Interaction volume radius: 5 \u00c5
Interaction volume height: 30 \u00c5
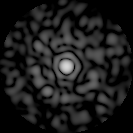
Disorder parameter: 0.8486